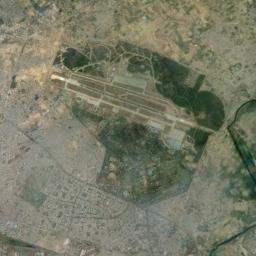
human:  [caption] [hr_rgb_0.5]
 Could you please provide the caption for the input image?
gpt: There is an airport and on the open place .

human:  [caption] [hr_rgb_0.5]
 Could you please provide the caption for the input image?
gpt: An airport with some parallel runways and buildings on the lawn with many trees and a sparse meadow around the airport .

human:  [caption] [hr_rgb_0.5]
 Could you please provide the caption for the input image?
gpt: The airport was built in the middle of lush vegetation .

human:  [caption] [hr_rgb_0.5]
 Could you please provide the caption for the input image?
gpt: A complex airport built on a huge lawn surrounded by a residential area .

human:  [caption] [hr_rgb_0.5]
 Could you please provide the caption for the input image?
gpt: There are many marked ground in the airport .